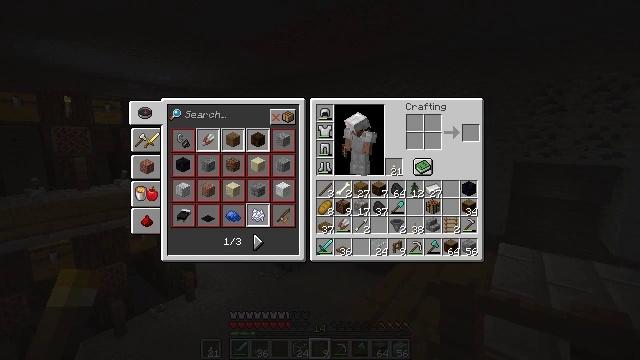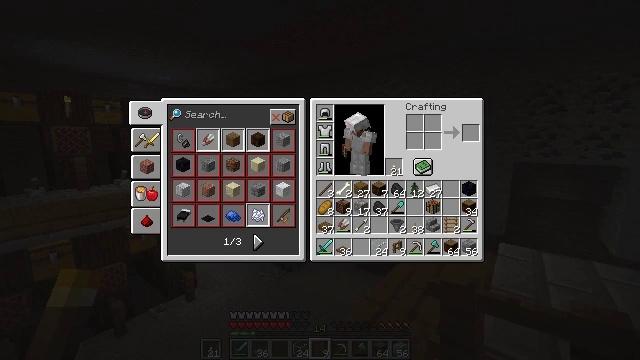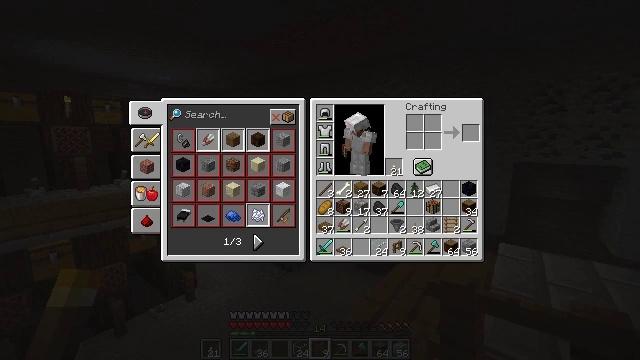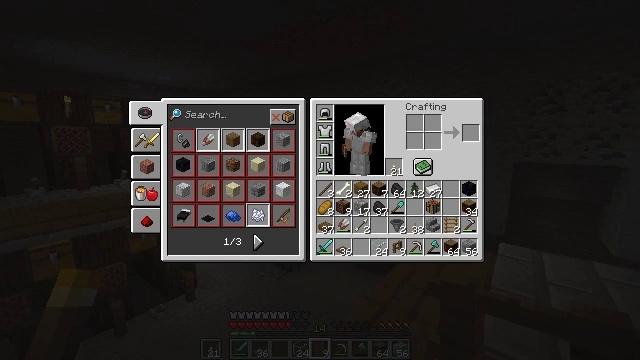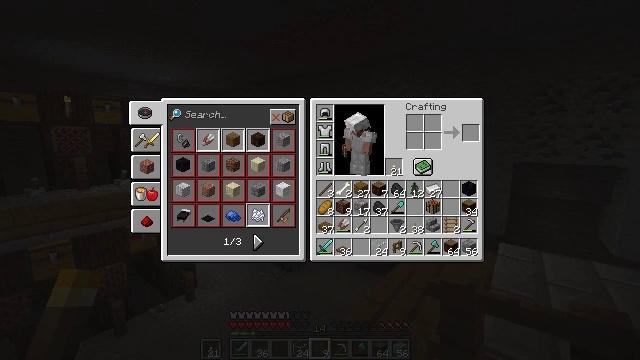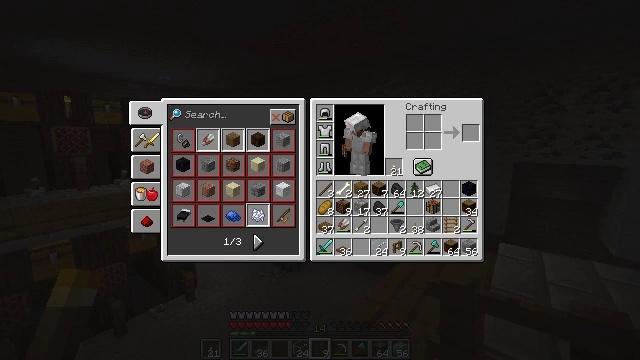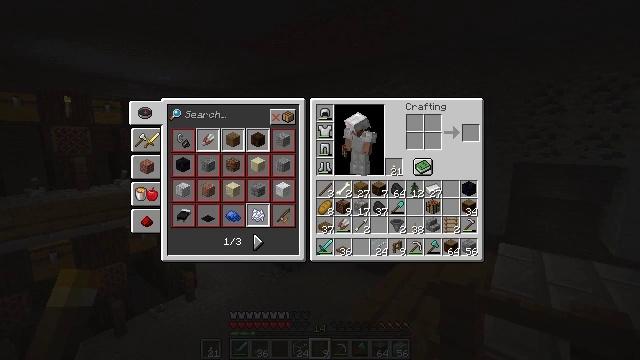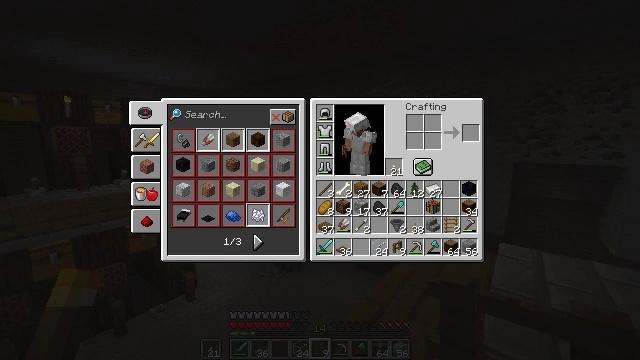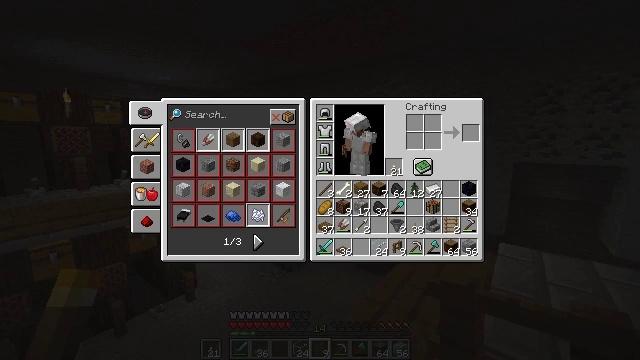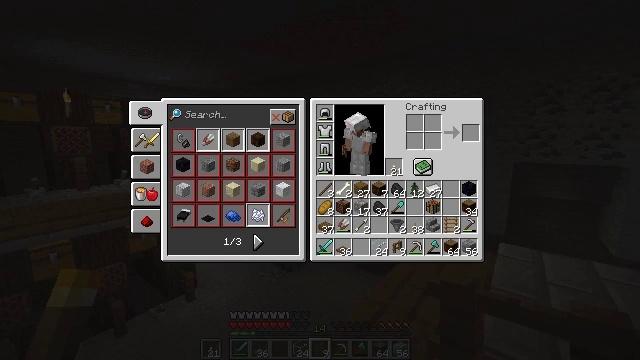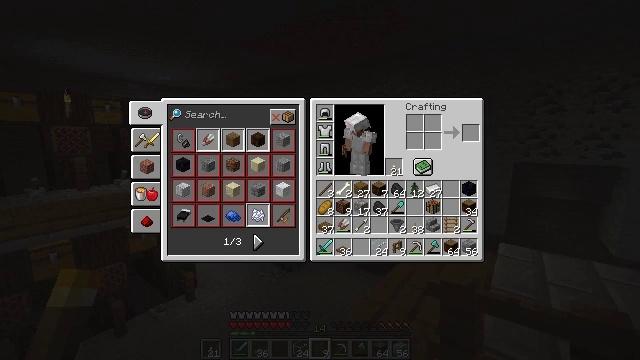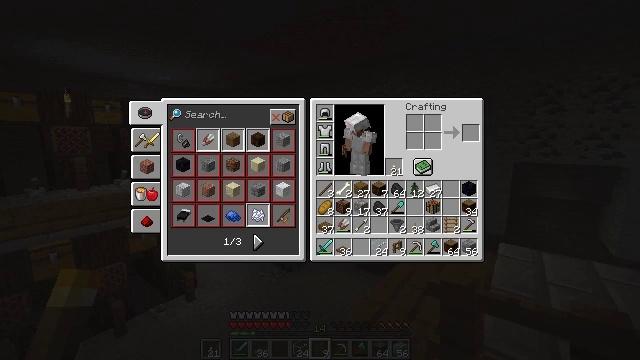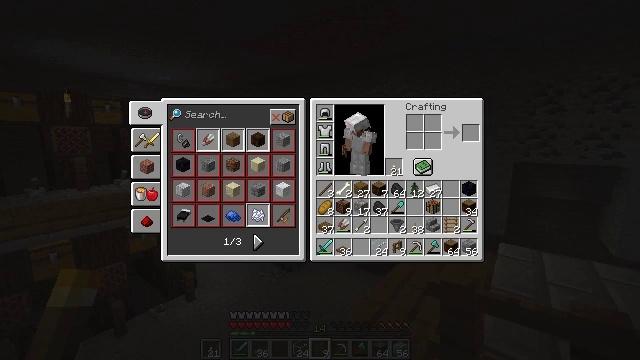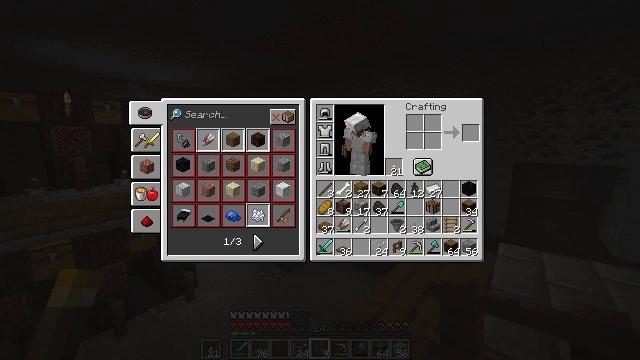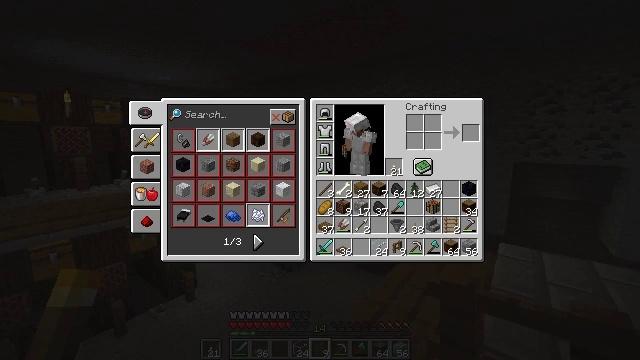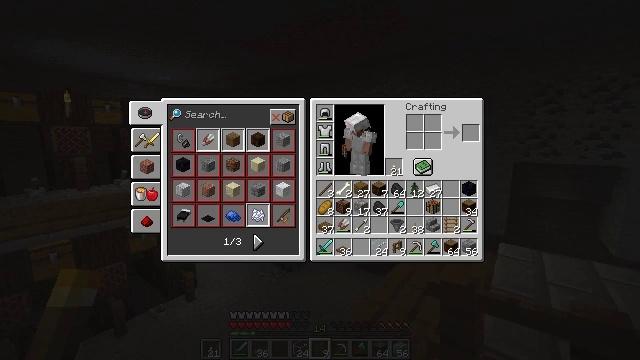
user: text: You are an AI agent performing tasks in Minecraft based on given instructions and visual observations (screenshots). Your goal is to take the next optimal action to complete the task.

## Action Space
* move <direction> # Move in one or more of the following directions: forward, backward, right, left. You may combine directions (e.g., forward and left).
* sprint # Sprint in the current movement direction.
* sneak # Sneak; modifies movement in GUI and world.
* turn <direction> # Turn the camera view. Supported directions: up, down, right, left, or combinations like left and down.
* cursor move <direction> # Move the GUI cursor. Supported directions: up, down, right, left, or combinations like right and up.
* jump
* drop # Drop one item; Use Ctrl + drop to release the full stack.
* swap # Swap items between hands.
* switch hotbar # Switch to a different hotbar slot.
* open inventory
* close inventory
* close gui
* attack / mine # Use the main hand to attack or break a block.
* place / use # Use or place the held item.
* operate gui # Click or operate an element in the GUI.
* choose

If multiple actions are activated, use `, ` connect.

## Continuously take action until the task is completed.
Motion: motion action
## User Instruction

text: Use the crafting grid to obtain spruce stairs from planks.
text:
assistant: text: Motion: no_op
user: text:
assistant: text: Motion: no_op
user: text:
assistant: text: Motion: no_op
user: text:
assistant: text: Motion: no_op
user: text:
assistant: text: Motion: no_op
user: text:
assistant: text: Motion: no_op
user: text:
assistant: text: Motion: no_op
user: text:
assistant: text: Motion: no_op
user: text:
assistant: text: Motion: no_op
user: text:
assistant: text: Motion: no_op
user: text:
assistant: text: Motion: no_op
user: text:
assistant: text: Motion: no_op
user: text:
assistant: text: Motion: no_op
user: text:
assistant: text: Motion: no_op
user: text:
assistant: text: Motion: no_op
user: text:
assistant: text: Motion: no_op
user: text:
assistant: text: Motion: no_op
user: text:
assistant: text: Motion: no_op
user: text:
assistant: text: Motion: no_op
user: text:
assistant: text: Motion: cursor move right and up
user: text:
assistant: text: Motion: cursor move right and up
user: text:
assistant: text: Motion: cursor move right and up
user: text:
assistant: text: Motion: cursor move right and up
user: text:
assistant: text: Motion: cursor move right and up
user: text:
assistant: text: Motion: cursor move right and up
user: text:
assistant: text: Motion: cursor move right
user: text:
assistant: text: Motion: cursor move right
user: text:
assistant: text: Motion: no_op
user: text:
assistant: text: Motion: cursor move up
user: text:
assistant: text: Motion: cursor move left and up